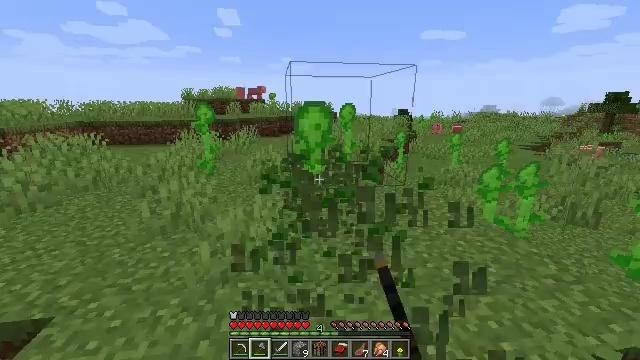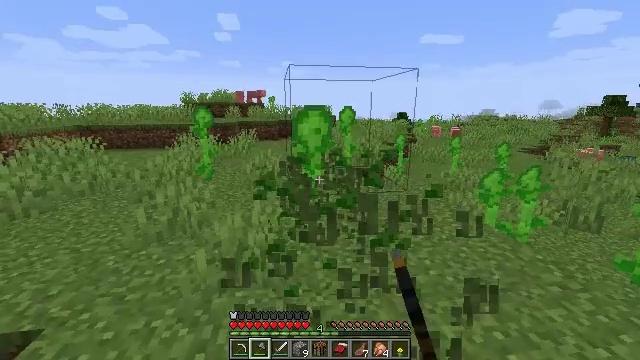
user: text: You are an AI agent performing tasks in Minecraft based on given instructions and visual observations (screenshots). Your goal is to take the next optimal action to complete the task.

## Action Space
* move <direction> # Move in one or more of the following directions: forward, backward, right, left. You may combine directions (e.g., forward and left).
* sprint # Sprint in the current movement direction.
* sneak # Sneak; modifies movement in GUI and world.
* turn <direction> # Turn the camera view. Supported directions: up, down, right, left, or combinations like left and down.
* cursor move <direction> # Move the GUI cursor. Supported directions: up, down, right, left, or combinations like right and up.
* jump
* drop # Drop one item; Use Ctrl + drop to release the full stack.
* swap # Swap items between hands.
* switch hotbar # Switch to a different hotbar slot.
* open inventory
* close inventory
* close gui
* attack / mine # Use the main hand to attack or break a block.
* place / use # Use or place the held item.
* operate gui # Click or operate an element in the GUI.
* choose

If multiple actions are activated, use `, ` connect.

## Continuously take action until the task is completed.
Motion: motion action
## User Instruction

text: Gather a tall sunflower.
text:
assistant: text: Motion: move forward
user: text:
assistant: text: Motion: attack / mine